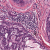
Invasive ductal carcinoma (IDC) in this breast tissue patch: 0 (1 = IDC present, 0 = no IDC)